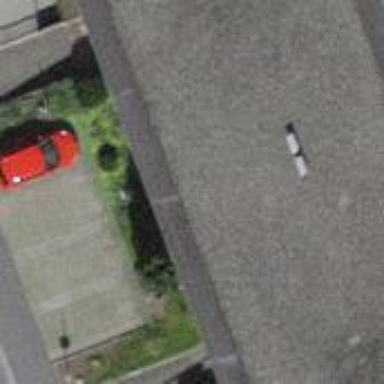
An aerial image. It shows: Street-side parking area.